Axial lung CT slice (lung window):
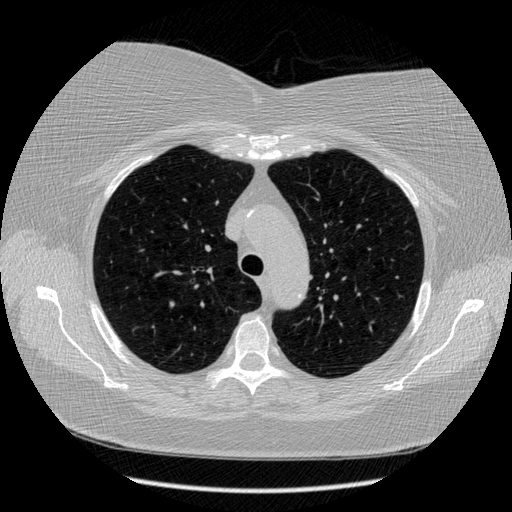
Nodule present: no